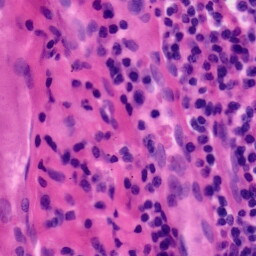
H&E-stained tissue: Tonsil